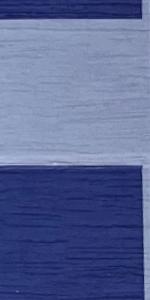
Label: Empty